Aerial crown-view tile of a tropical tree (Barro Colorado Island, Panama), acquired 20240813:
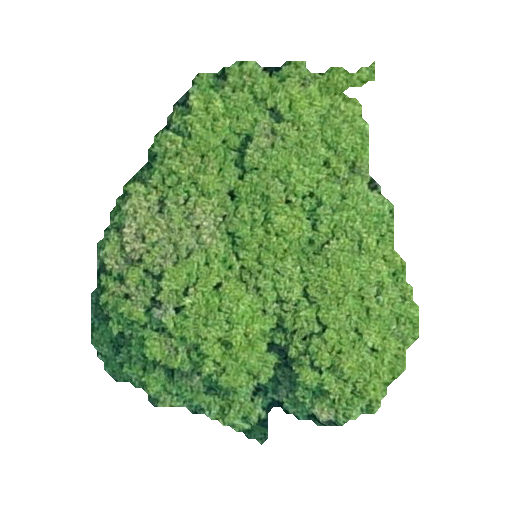
Species: Prioria copaifera
GBIF accepted scientific name: Prioria copaifera
Crown area: 137.173 m²